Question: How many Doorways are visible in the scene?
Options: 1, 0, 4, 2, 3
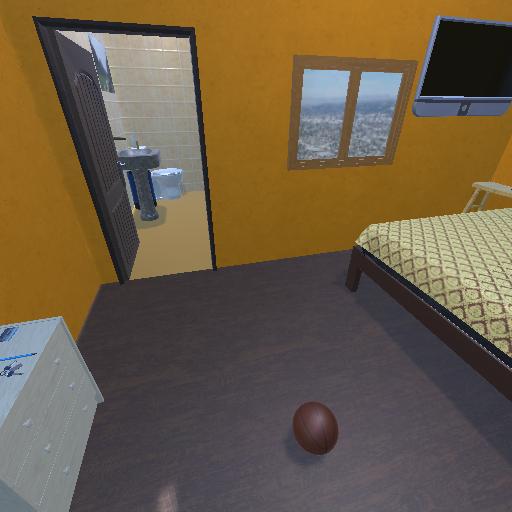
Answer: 1